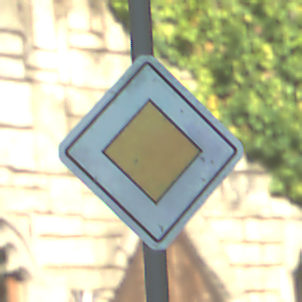
Verkehrszeichen: Vorfahrtsstrasse
Umgebung: Outdoor, Urban
Tageszeit: MorningAfternoon
Wetter: PartlyCloudy
Licht: Natural
Jahreszeit: NotSpecified
Kontrast: LowContrast